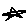
Label: star